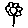
Label: flower